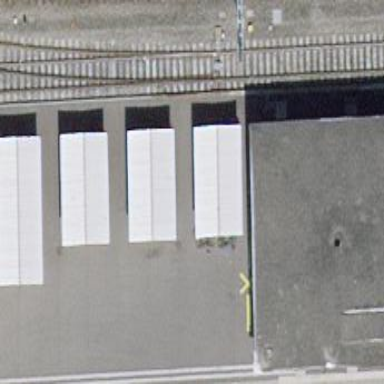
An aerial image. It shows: Bicycle parking area with wall loops.